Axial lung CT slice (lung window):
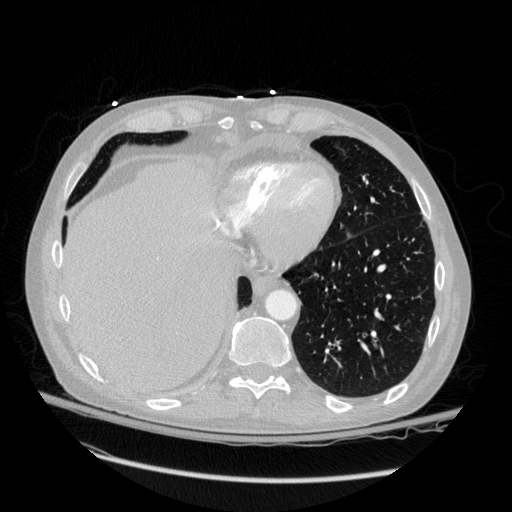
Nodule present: yes
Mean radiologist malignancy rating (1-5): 2